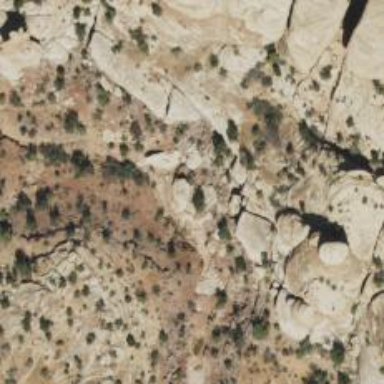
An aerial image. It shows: Natural cliff.